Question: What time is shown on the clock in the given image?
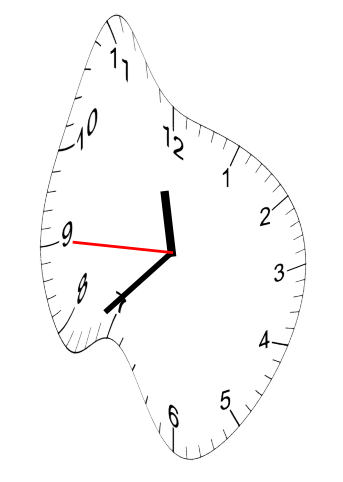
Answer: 11:37:45